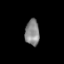
Tissue: skin
Cell type: Fibroblasts
Senescence score: 0.7004
Nuclear area (px): 366
Mean DAPI intensity: 135.178